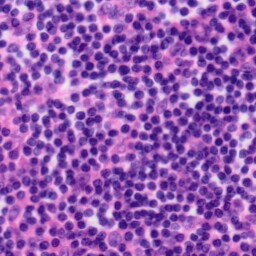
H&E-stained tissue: Tonsil